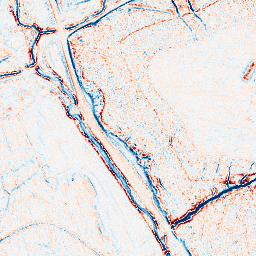
Category: edge_preserving
Decomposition family: anisotropic_diffusion
Decomposition parameters: iterations: 10
kappa: 30
gamma: 0.1
Upsampling method: quintic
Upsampling parameters: scale: 2
Upsampling scale: 2